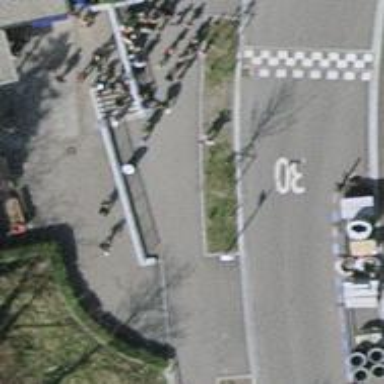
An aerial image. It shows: Asphalt sidewalk along the footway.